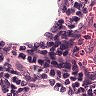
Metastatic tissue present: no